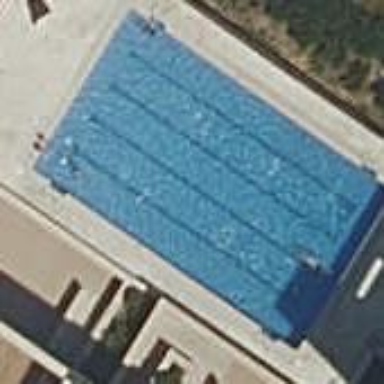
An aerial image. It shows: Swimming pool located in leisure land.